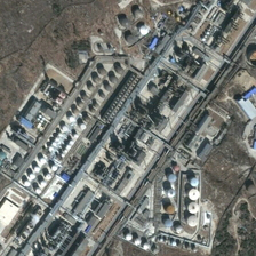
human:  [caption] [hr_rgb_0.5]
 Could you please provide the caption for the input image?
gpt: Many houses and trees are next to many oil tanks.

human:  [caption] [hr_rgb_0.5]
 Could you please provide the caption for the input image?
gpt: There are a lot of storage spaces of different sizes on the roads on land.

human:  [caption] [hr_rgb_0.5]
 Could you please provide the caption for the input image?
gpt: Many houses and trees are beside many reservoirs.

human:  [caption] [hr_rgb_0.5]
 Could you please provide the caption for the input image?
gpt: A large number of warehouses of different sizes are on the road on the ground.

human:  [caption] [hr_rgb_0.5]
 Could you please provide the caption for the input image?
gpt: many storage tanks in a factory are near khaki barelands .